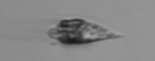
Label: Oxytoxum